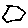
Label: hexagon